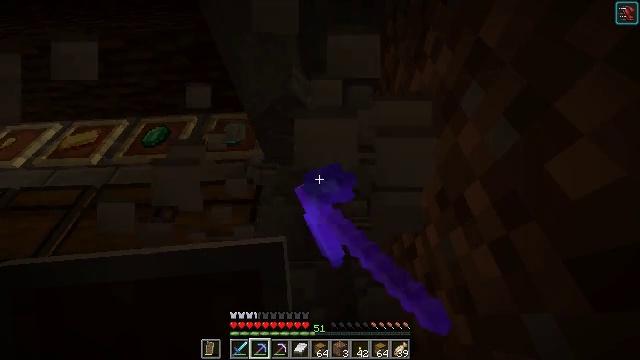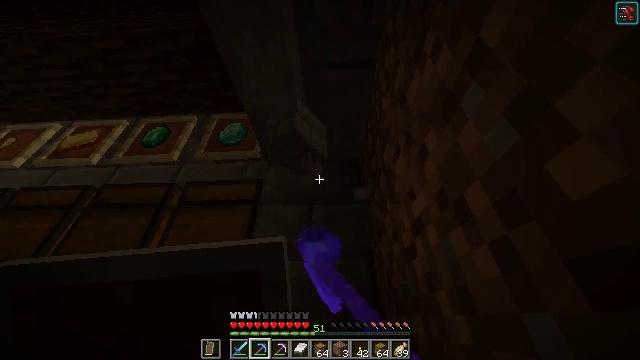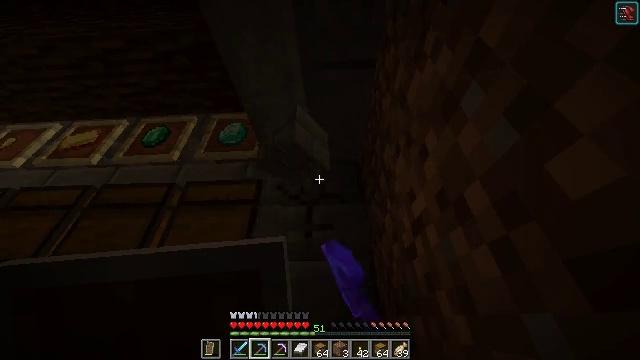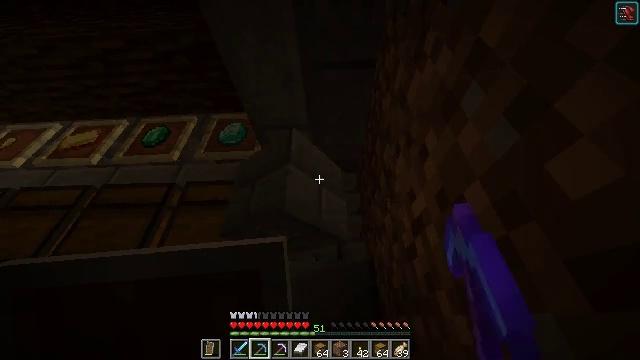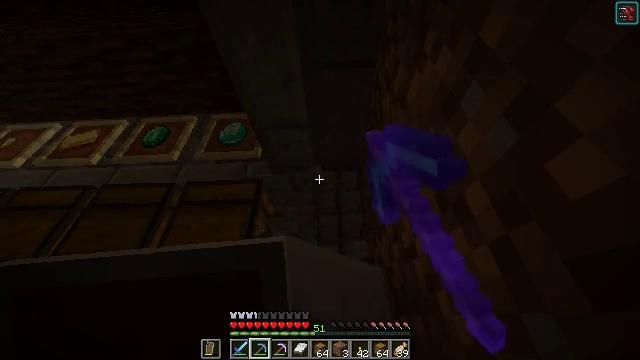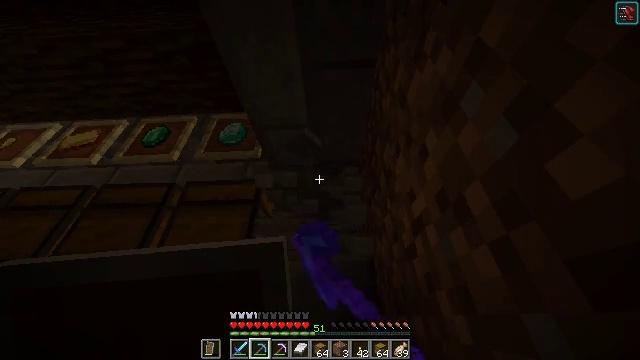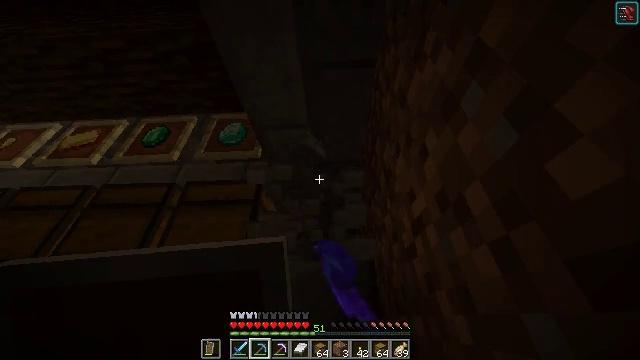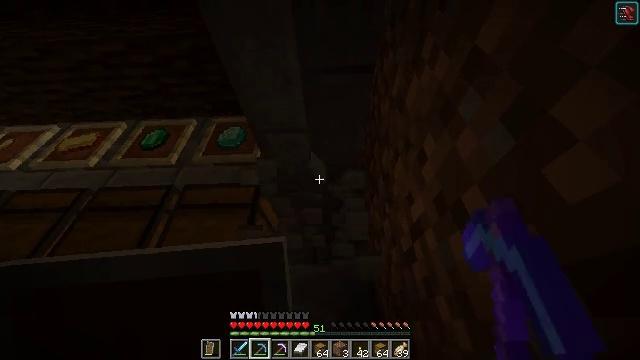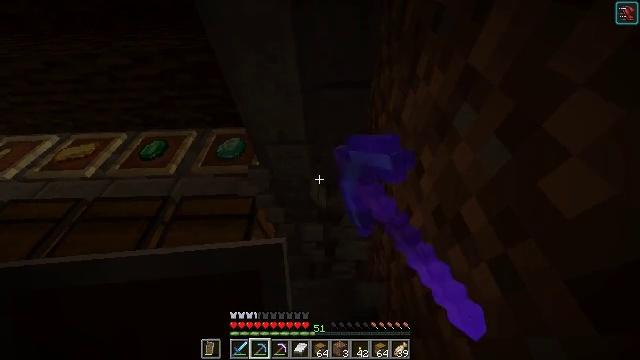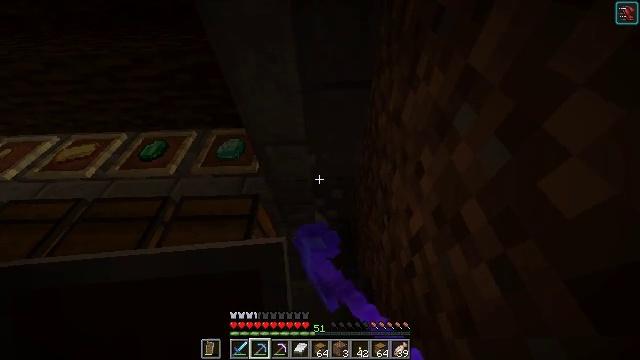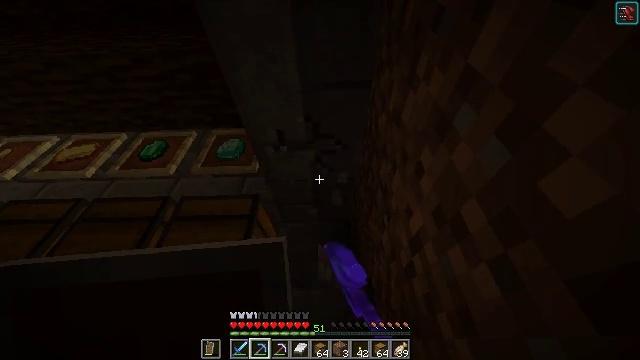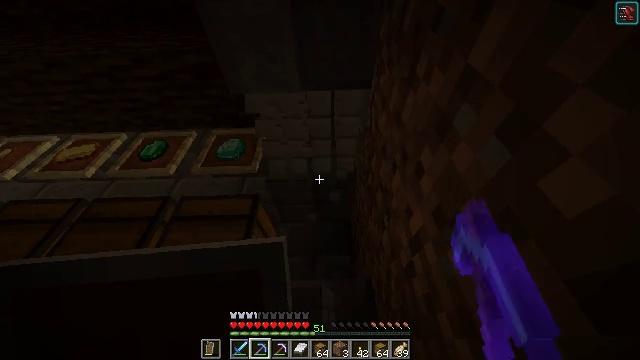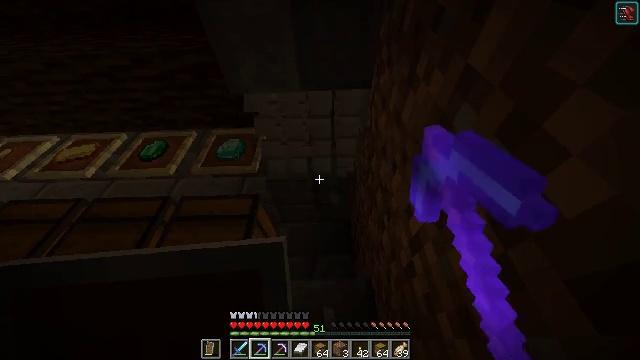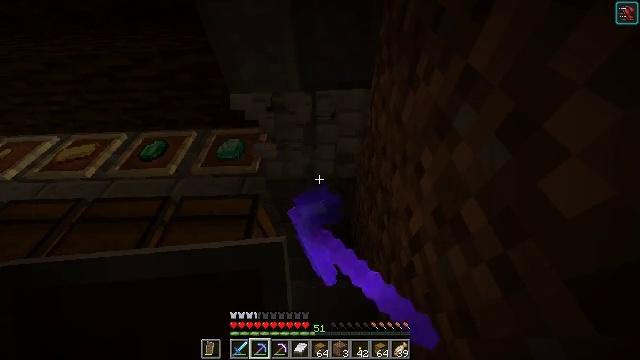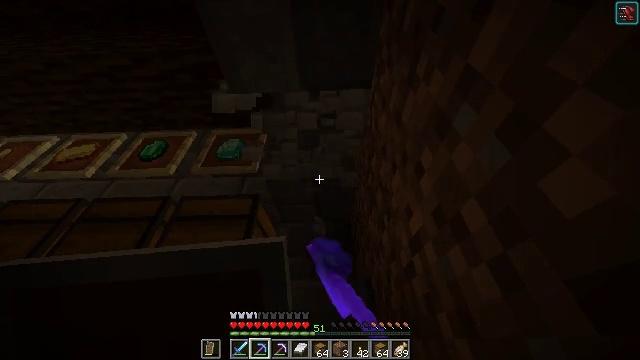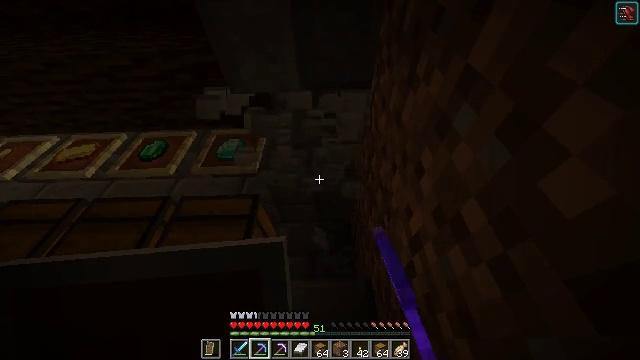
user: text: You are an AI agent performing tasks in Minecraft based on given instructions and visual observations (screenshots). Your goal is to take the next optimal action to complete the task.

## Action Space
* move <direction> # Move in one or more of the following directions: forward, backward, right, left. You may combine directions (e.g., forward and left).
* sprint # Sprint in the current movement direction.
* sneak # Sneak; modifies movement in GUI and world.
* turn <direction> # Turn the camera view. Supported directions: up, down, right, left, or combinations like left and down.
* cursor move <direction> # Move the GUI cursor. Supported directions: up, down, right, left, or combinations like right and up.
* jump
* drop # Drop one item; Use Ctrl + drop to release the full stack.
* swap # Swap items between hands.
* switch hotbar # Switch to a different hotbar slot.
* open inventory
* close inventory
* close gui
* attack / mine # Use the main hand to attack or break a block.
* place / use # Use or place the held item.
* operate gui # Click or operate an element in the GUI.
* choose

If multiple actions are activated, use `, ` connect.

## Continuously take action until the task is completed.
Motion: motion action
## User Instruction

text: Get stone bricks for construction purposes.
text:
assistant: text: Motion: attack / mine
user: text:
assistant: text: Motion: attack / mine
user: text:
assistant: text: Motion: attack / mine
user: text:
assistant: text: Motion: attack / mine
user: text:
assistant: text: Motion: attack / mine
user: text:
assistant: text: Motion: attack / mine
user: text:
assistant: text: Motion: turn up, attack / mine
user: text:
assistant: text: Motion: turn up, attack / mine
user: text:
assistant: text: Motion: attack / mine
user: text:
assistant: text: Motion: attack / mine
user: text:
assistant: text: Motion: attack / mine
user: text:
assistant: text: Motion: attack / mine
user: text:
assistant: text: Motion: attack / mine
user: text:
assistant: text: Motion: attack / mine
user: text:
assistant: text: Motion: attack / mine
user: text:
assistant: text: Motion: attack / mine
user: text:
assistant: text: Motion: attack / mine
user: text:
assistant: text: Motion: attack / mine
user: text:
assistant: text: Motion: attack / mine
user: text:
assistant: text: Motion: attack / mine
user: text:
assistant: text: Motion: attack / mine
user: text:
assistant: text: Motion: attack / mine
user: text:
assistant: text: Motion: move forward, attack / mine
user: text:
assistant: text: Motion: move forward, turn down, jump
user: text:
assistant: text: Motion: move forward, turn down, jump
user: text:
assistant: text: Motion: move forward, turn down, jump
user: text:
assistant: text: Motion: move forward, turn down
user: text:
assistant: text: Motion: move forward, turn down
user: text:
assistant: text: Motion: move forward, turn down
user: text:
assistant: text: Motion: move forward, turn down